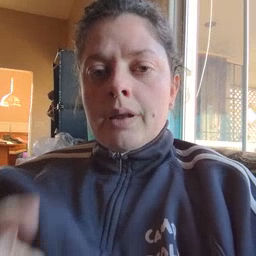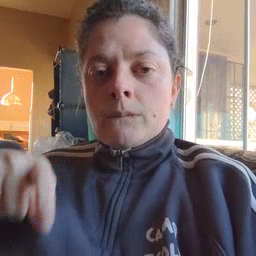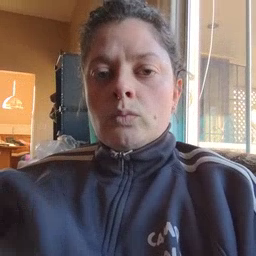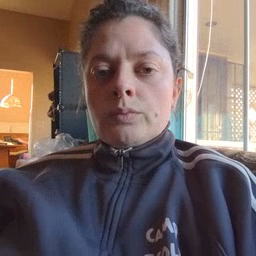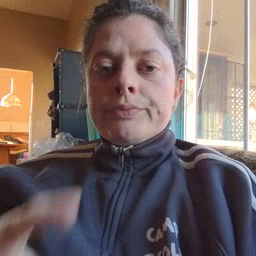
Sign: haveto